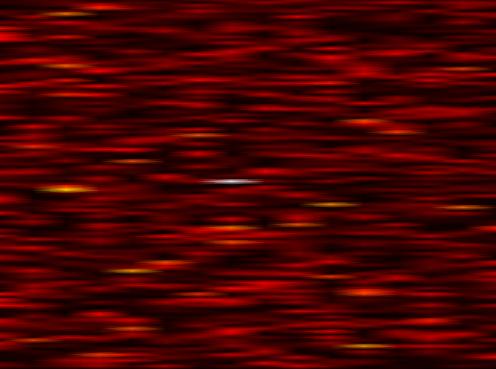
Label: OFDM